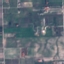
Land use / land cover: PermanentCrop